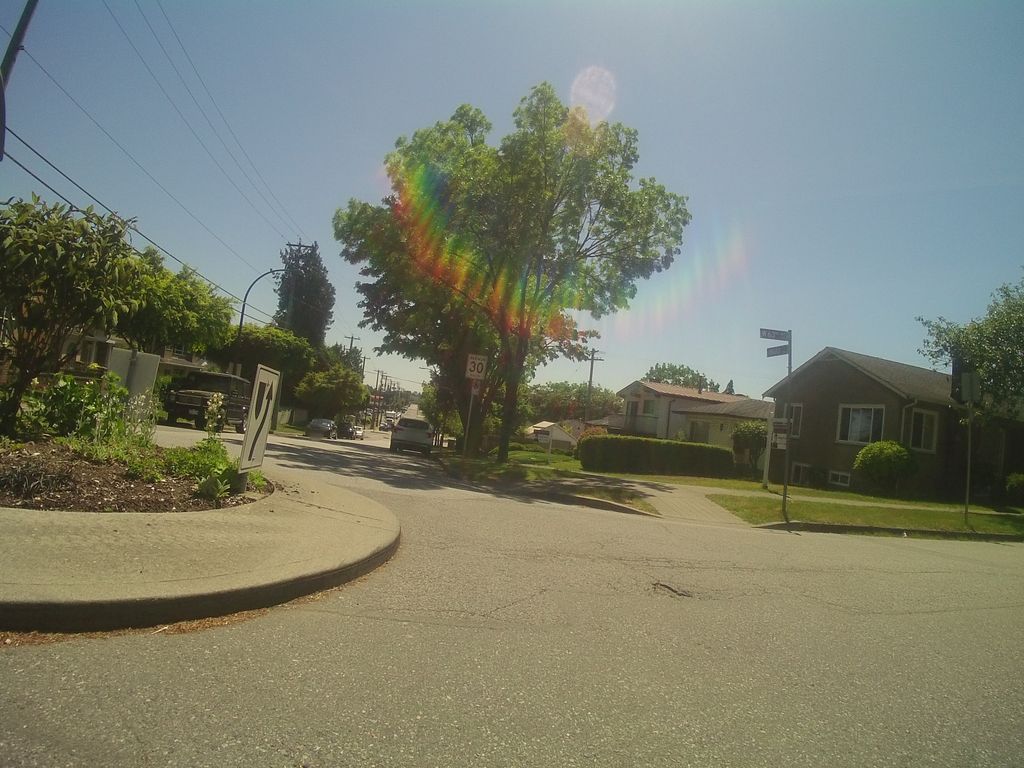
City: vancouver